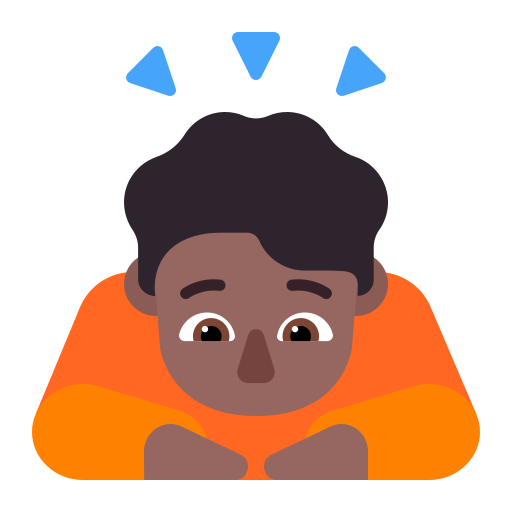
person bowing flat  dark